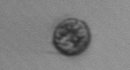
Label: Dinophyceae